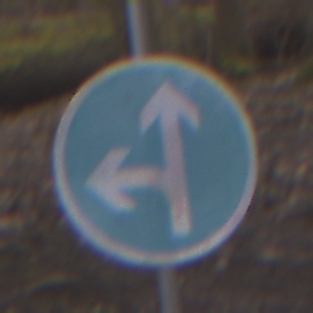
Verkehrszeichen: VorgeschriebeneFahrtrichtungGeradeausOderLinks
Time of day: MorningAfternoon
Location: Outdoor (Nature)
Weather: Overcast
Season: Autumn
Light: Natural